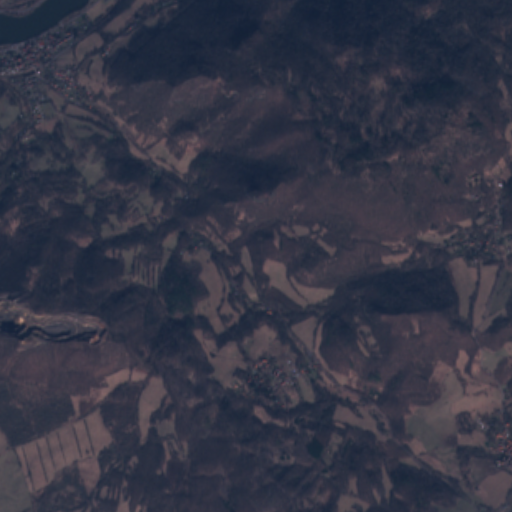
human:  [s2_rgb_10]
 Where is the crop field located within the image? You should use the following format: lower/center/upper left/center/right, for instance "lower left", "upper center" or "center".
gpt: The crop field is located in the lower right of the image.
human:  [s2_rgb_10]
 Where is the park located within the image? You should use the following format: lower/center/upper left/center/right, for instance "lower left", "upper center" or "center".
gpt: The park is located in the upper left of the image.
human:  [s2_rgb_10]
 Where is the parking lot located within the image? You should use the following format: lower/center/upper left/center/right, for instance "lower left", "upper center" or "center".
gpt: The parking lot is located in the upper right of the image.
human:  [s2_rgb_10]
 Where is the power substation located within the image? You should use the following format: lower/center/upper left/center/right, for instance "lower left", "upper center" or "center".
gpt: The power substation is located in the upper left of the image.
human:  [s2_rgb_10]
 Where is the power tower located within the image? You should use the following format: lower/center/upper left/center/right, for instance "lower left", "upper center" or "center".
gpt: The power tower is located in the lower left of the image.
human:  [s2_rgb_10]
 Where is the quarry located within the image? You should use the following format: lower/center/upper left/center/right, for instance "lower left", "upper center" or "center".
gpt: The quarry is located in the lower left of the image.
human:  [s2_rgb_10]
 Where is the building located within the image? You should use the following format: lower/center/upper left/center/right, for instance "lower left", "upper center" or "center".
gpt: There is no building in the image.